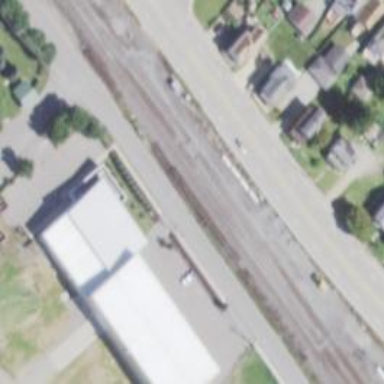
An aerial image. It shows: Railroad crossover.